Field crop: tomato
Growth stage: 1
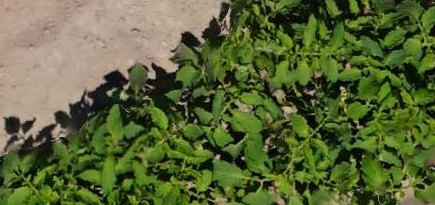
Species: tomato